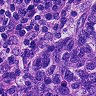
Metastatic tissue present: yes